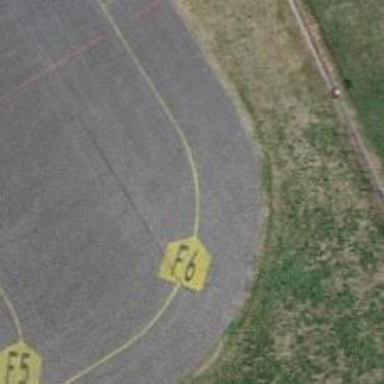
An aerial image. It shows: View of taxiway at the airport.